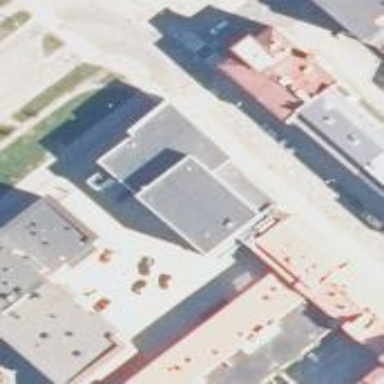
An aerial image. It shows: Cinema building.